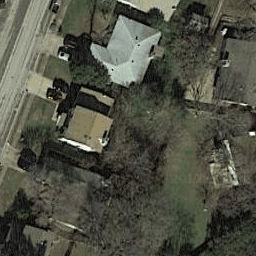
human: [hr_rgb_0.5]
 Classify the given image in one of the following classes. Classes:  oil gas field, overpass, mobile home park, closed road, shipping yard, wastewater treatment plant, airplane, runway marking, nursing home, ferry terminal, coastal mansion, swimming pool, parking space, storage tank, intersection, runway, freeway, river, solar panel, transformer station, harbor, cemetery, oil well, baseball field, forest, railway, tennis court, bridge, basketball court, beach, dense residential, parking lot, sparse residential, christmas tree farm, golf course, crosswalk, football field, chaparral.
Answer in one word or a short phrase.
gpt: sparse residential